Question: I am using <URL> plugin master-SNAPSHOT.
<URL> says the following:
> SecureSocial is designed in a modular architecture using plugins. This
means you can easily enable/disable them to include only what you need
and also that you can change the built-in plugins for your own
implementation if there is a need to customize how things work.Plugins are defined in the play.plugins file under the conf directory.
If you don't have that file yet create one and add:[example list of plugins]
(Emphasis added.)
I am now trying out the Java Demo included in the SecureSocial repository. The 'play.plugins' file contains only a single row:
'''
1500:com.typesafe.plugin.CommonsMailerPlugin
'''
But if I run the demo, all the providers are available:

How do I turn off some providers? Based on the documentation I'd expect to comment out some lines in 'play.plugins', .
What is going on here?
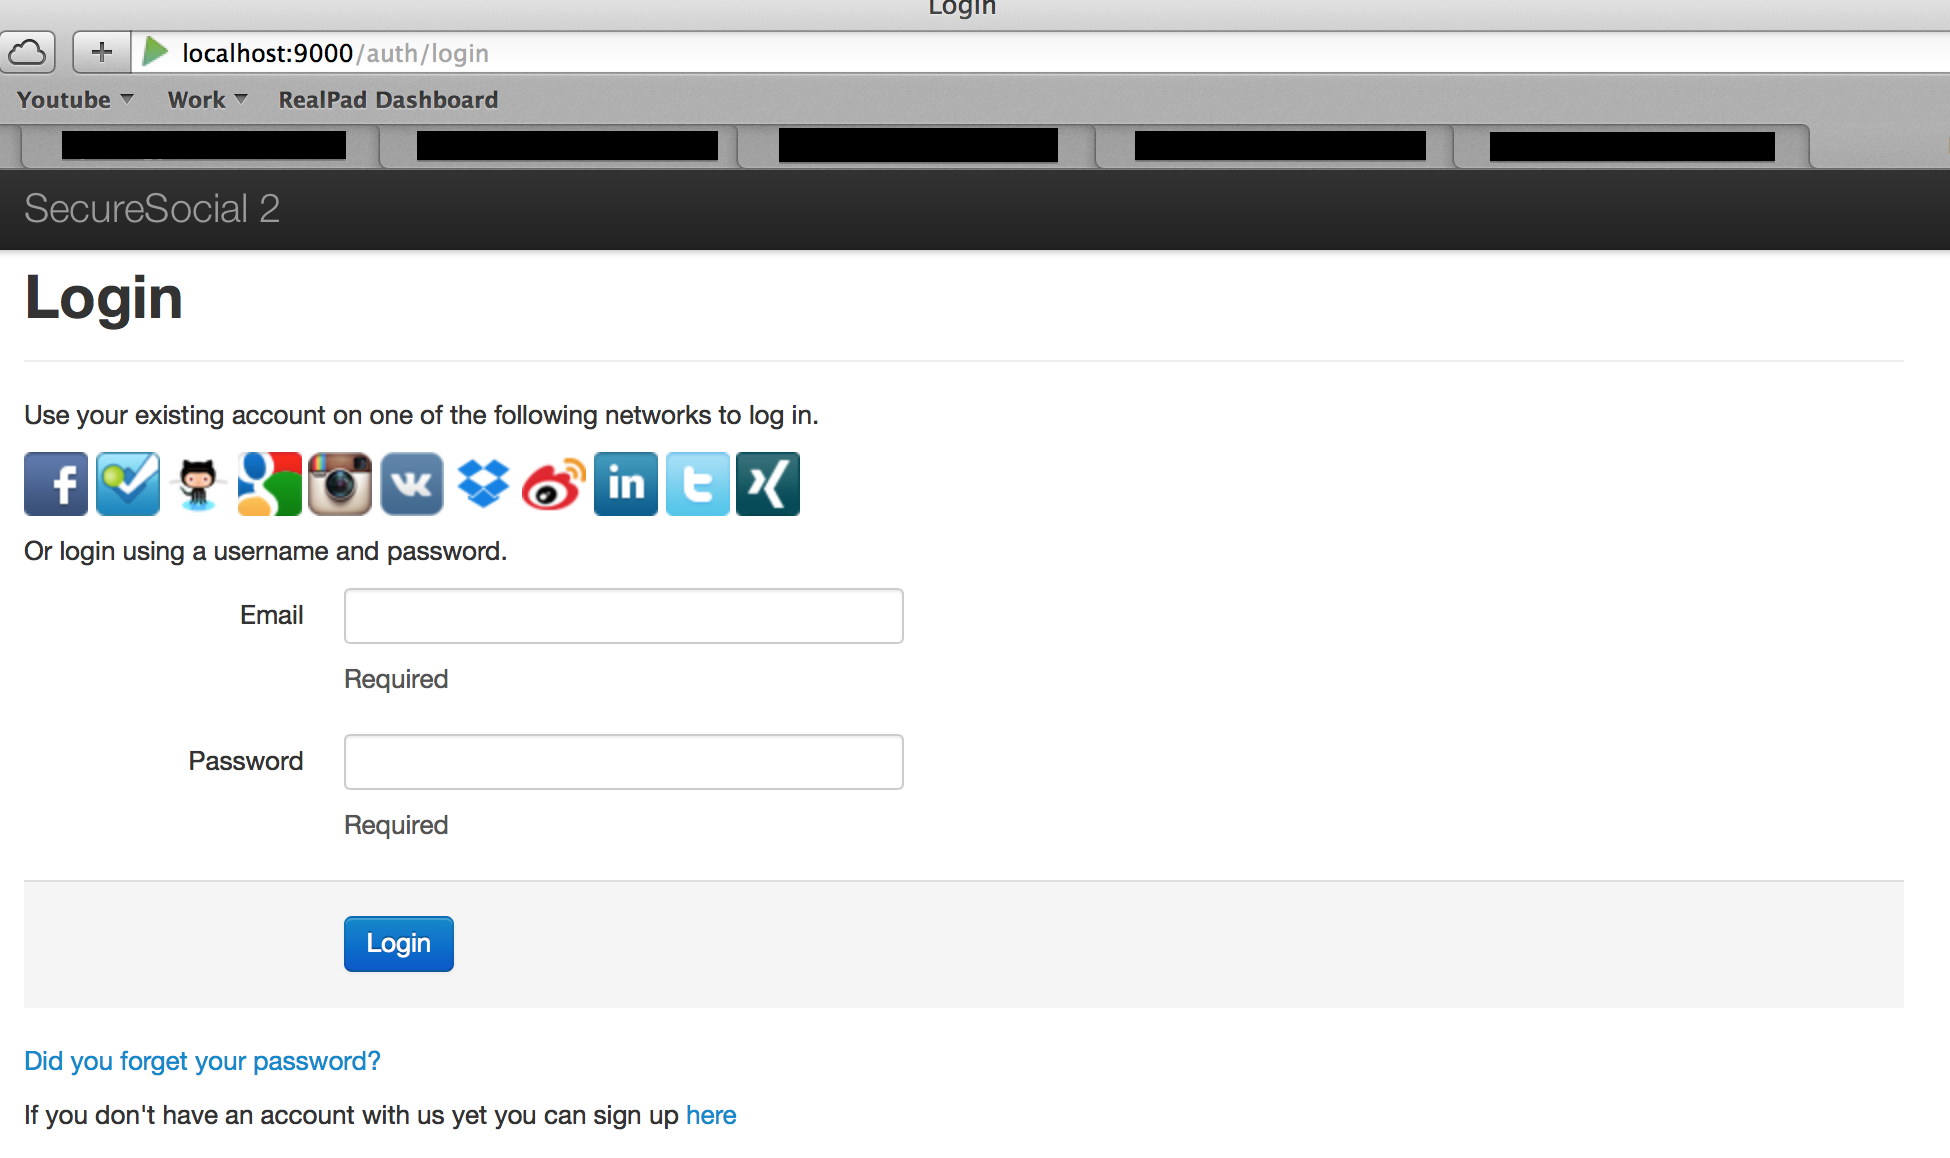
Answer: If the providers are not configured in the plugins file you must be using master-SNAPSHOT - instead of 2.1.3 - which does not use Play plugins anymore. Instead there is now a RuntimeEnvironment where you configure the services available for the module (including the UserService you need to implement).
The default environment includes all the providers and is what the demo uses: <URL>
There a lot of changes in master and the docs have not been updated yet. To customize the providers available you need to create your own environment class extending RuntimeEnvironment.Default and override the providers field. For example:
'''
class MyEnvironment extends RuntimeEnvironment.Default[DemoUser] {
override val userService: UserService[DemoUser] = new MyUserService()
override lazy val providers = ListMap(
include(
new FacebookProvider(routes, cacheService,oauth2ClientFor(FacebookProvider.Facebook))
),
include(
new FoursquareProvider(routes,cacheService,oauth2ClientFor(FoursquareProvider.Foursquare))
),
include(
new UsernamePasswordProvider<URL>
)
)
}
'''
Where 'MyUserService' is your 'UserService' implementation and 'DemoUser' is the class you want to use to represent users in your actions.